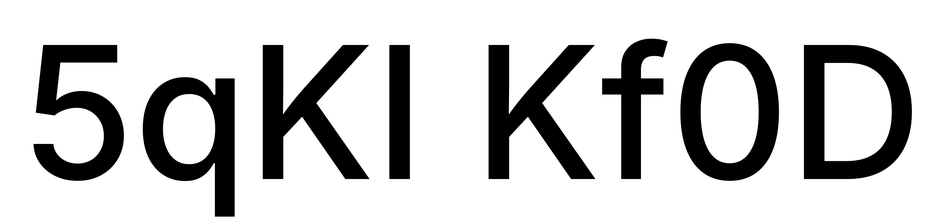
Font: Inter_Medium